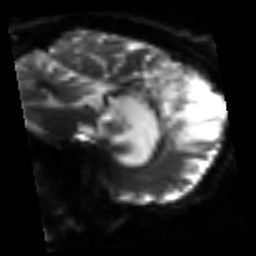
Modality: sbref
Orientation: sagittal
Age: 49
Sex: male
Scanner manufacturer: siemens
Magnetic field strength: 3 T
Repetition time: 3.2 s
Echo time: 0.081 s